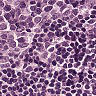
Metastatic tissue present: no